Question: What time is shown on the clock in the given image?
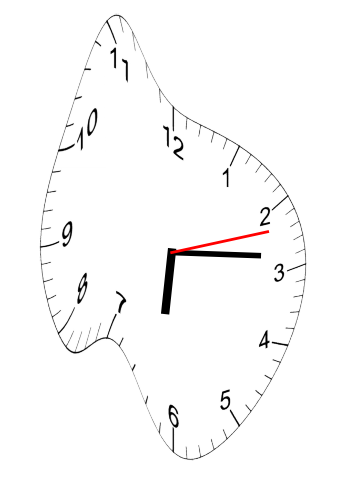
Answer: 06:14:12